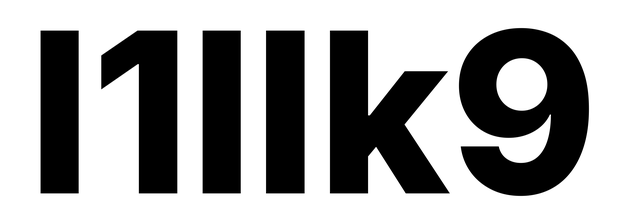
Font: Inter_ExtraBold